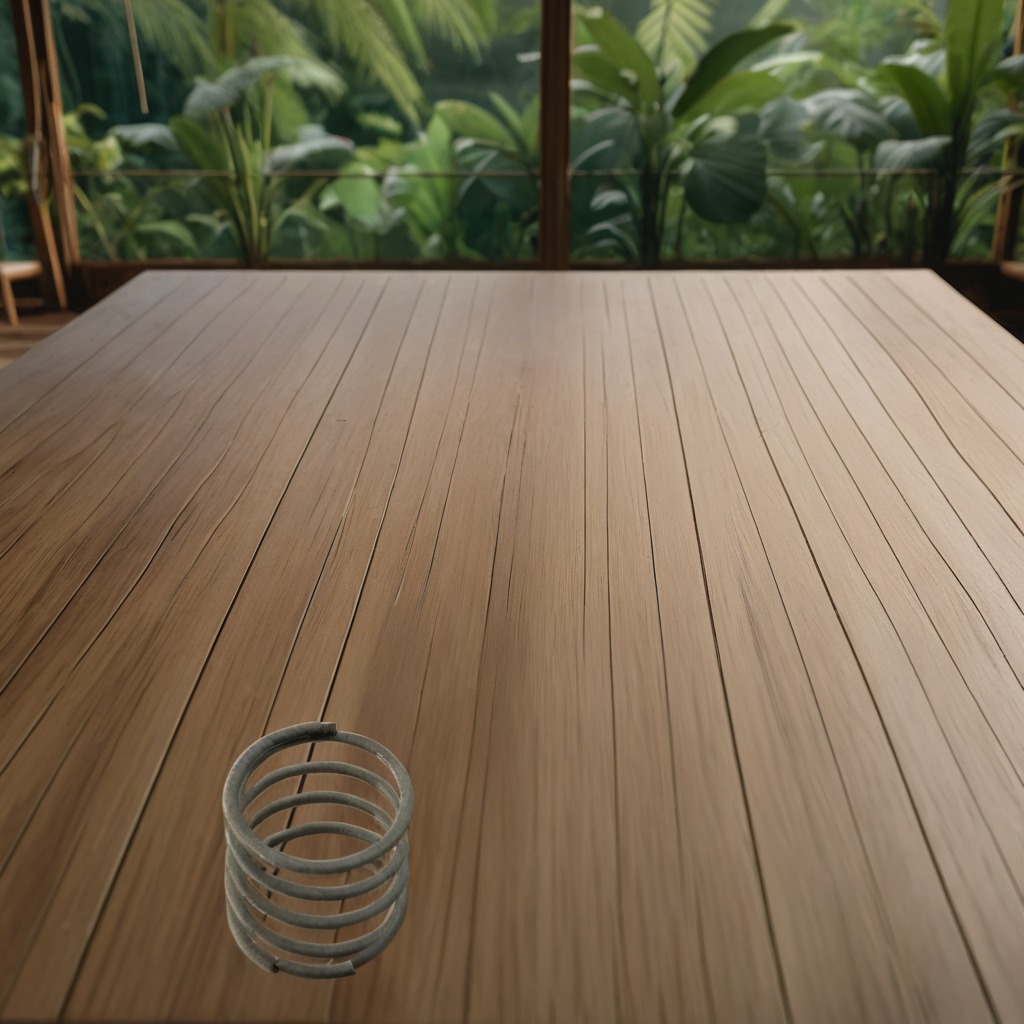
A coiled metal spring is lying on the wooden table.